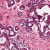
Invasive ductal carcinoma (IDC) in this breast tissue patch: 0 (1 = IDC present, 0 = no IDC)